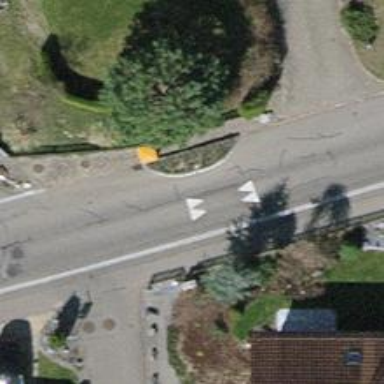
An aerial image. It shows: Traffic calming cushion.